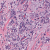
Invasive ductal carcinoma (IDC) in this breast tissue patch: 1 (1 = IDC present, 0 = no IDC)